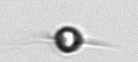
Label: Acanthoica_quattrospina